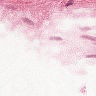
Metastatic tissue present: no